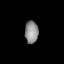
Tissue: lung
Cell type: Endothelial cells
Senescence score: 0.6038
Nuclear area (px): 294
Mean DAPI intensity: 141.585